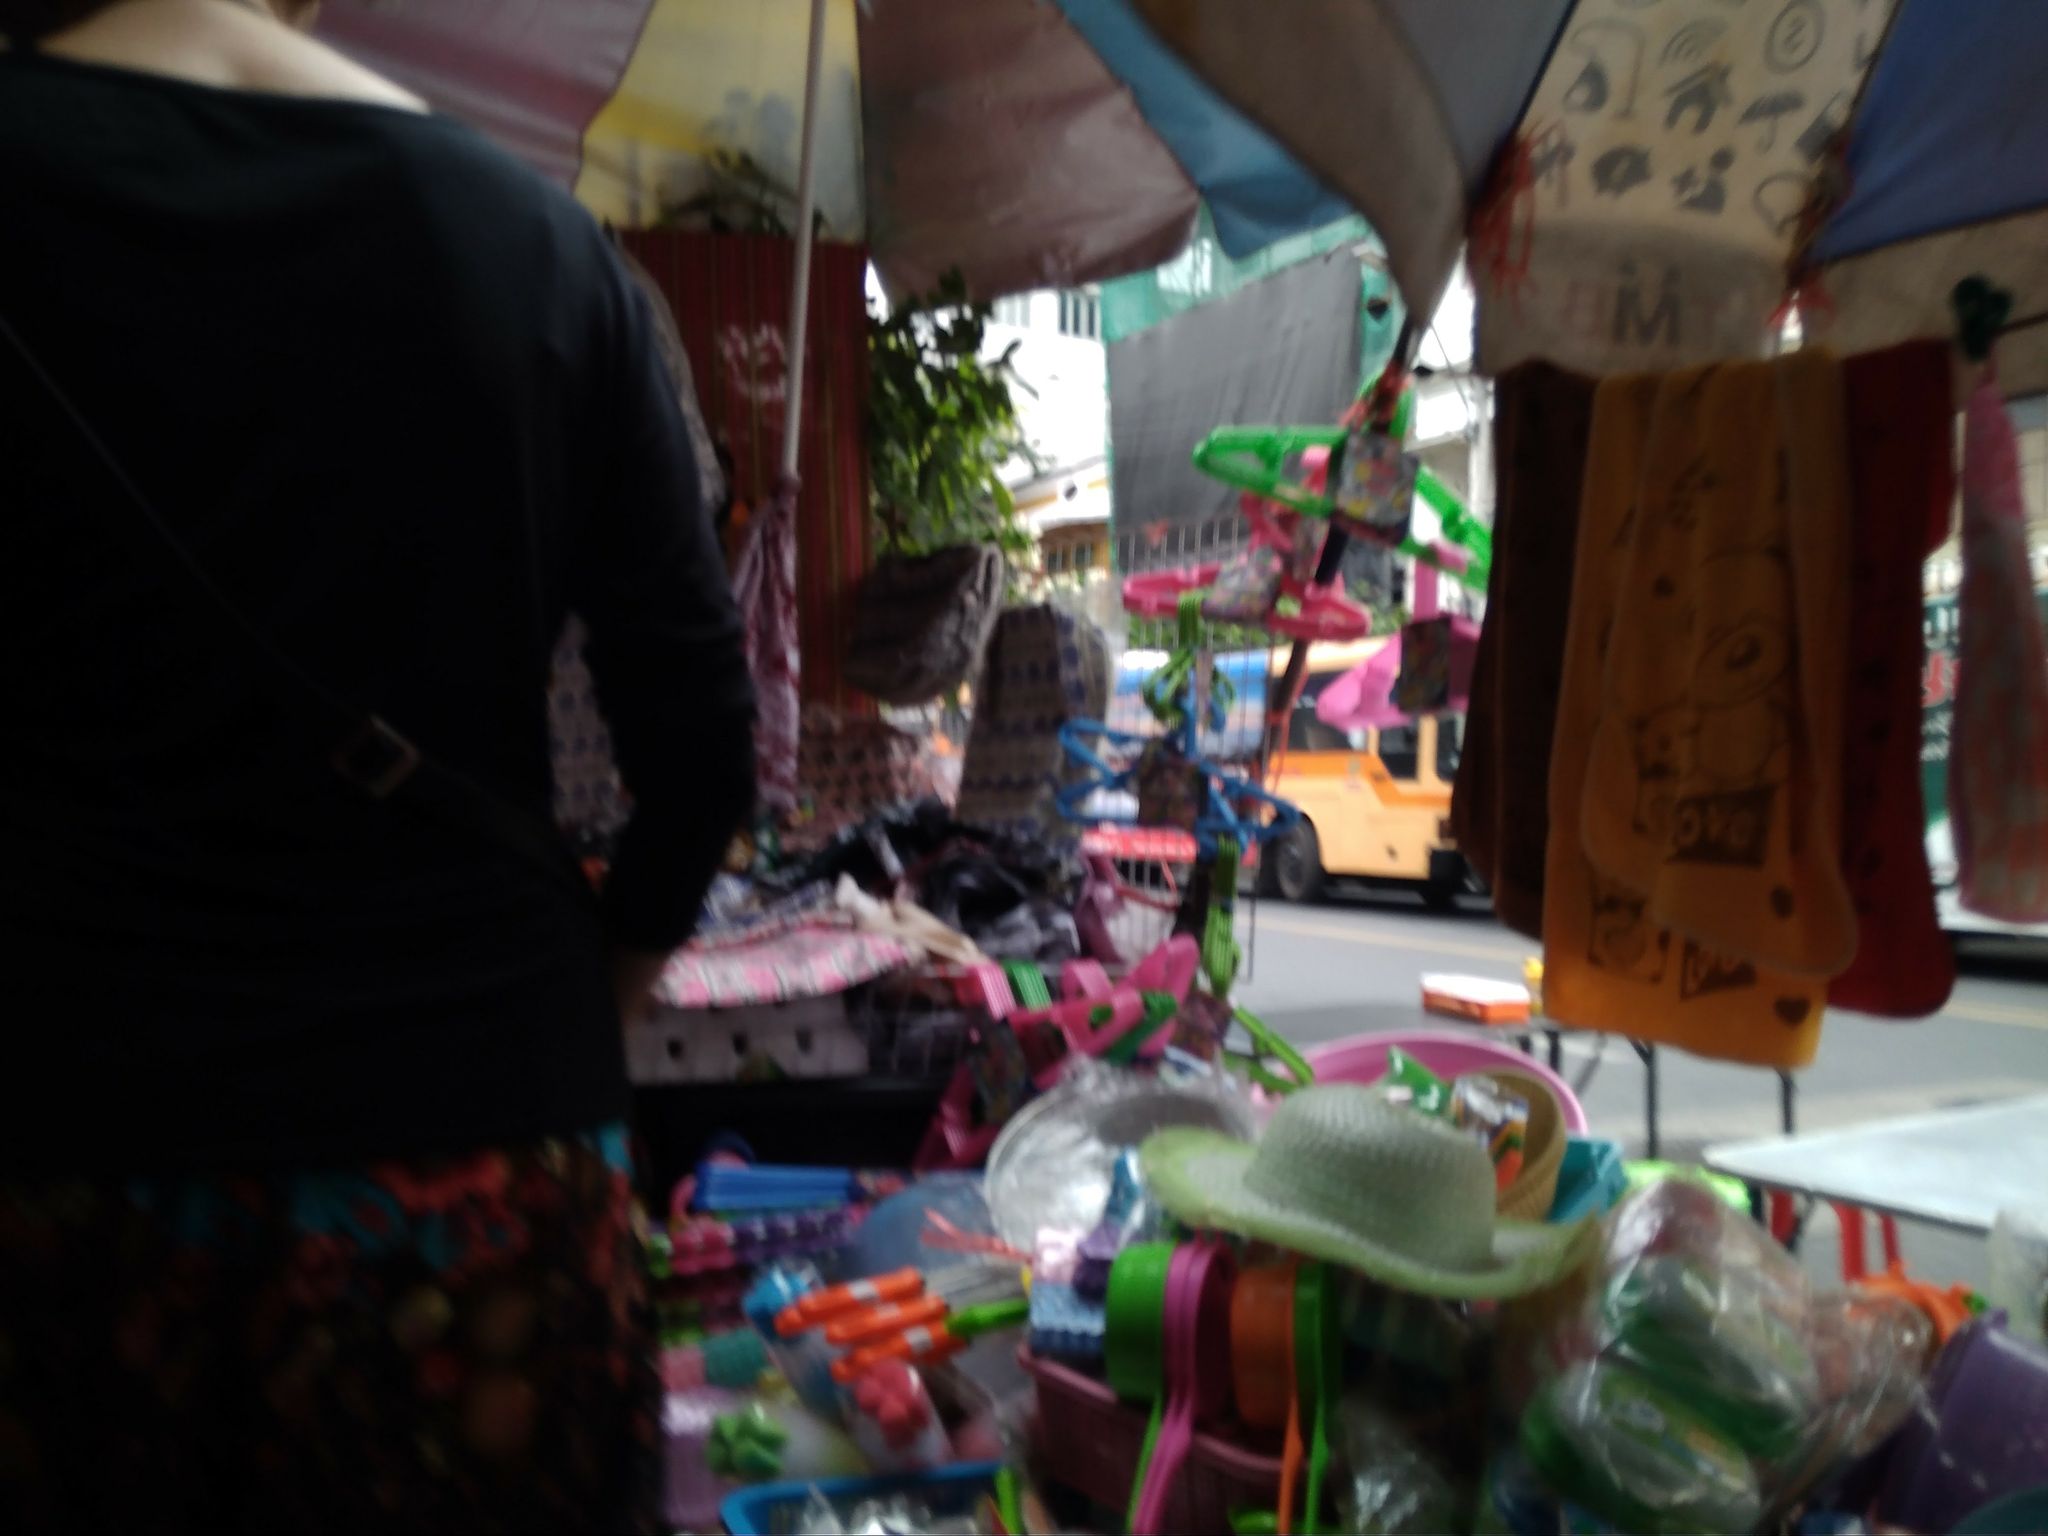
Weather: clear
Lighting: night
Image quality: slightly poor
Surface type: walking surface
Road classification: footway, tertiary
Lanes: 4
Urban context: urban centre
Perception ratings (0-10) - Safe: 6.61, Lively: 2.86, Beautiful: 1.3, Boring: 3.14, Depressing: 1.84, Wealthy: 2.97